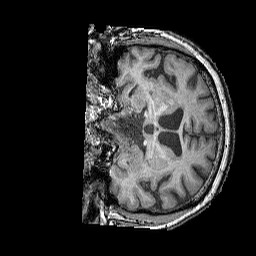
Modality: T1w
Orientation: coronal
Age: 58
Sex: male
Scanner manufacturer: siemens
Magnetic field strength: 3 T
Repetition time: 2.25 s
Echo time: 0.00415 s